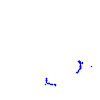
Particle: pion